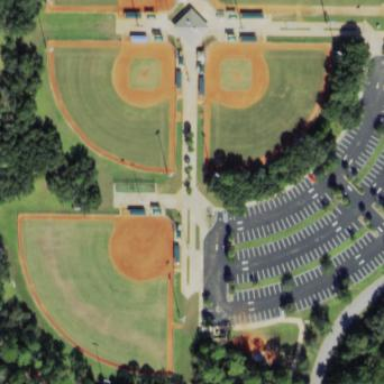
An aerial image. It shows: Grassy pitch designated for softball leisure sports.